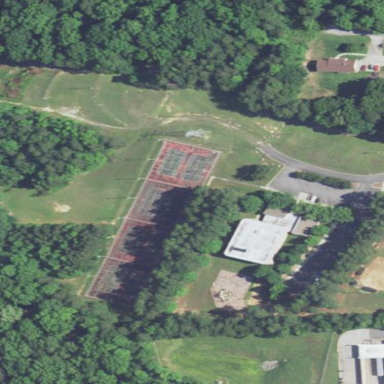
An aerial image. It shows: Tennis court on pitch.